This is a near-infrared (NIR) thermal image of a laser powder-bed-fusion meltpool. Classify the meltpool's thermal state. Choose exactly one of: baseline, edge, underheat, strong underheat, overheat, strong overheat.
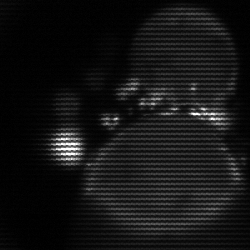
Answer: edge